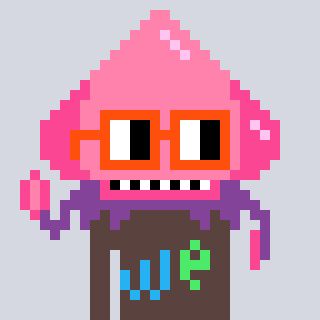
a pixel art character with square orange glasses, a squid-shaped head and a darkbrown-colored body on a cool background